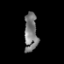
Tissue: prostate
Cell type: T cells
Senescence score: 0.3497
Nuclear area (px): 498
Mean DAPI intensity: 121.448